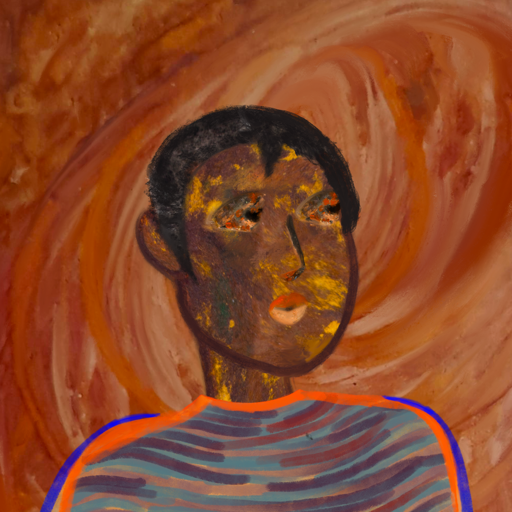
Background: Pious_Lady, Head And Neck Side: Comrade, Face Side: Gypsy_Queen, Bust: Experience, Hair Side: Roy_Bahadur, Head Accessory: Blank, Second Necklace: Blank, Necklace: Blank, Baby: Blank